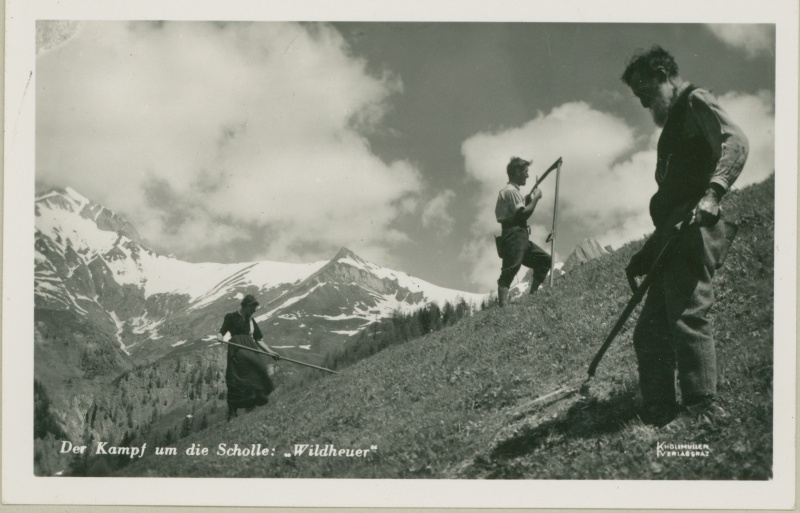
Institution: Österreichisches Museum für Volkskunde Wien
Schlagwörter: berg, felsen, himmel, kampf, mann, wolken, bäume, menschen, frau, grau, kleid, männer, gras, rasen, schnee, wiese, wolke, leute, rock, alt, bart, hemd, hose, natur, weide, wind, sonne, drei, familie, arbeit, bauern, schürze, sommer, abhang, bäuerin, ernte, feldarbeit, heu, heuernte, berge, fels, gebirge, gipfel, gletscher, hang, bergkette, alm, steil, wehen, anstrengung, weste, hoch, grass, bauer, foto, fotografie, alpen, schwarz-weiss, sichel, tracht, schneiden, landwirtschaft, schräge, himel, schneebedeckt, dirndl, sense, steigen, historisch, scholle, mühe, bergbauern, früher, wasserzeichen, ernten, rechen, tagwerk, mähen, schärfen, sensen, graz, bergbauer, senner, bääume, bergsteigen, schweiß, scleifen, schwitzen, dengeln, arbei, #natur, arbeit im freien, östereich, frische luft, der kampf, wildheuer, toller bart, stöke, heumahd